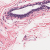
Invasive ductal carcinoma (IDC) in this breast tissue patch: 0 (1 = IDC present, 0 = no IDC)